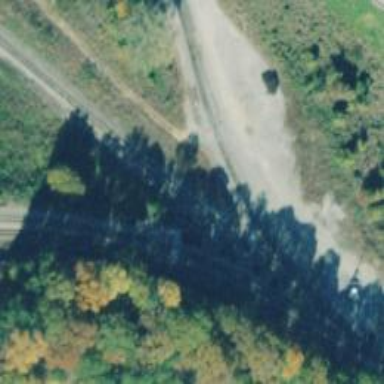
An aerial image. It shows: Railway signal.